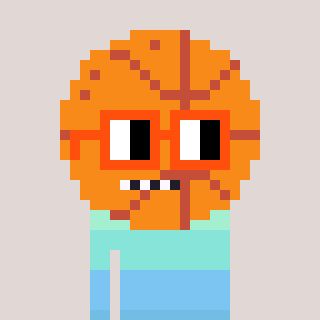
a pixel art character with square orange glasses, a basketball-shaped head and a slimegreen-colored body on a warm background